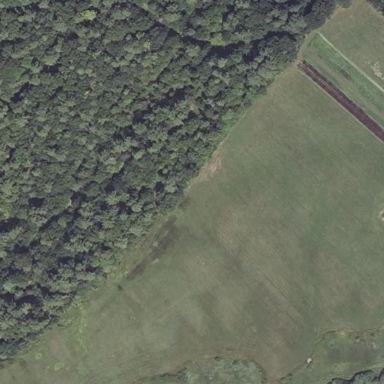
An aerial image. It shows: Agricultural meadow.